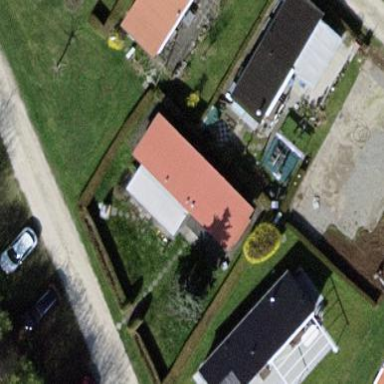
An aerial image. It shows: Static caravan.